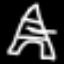
Label: The Eiffel Tower